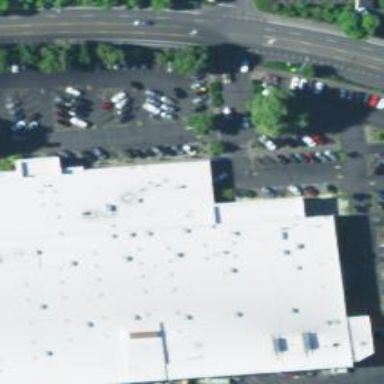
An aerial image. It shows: Parking space is available.